Question: I have this Flex 4.5 (Burrito) Mobile project:

It consists of 2 files - the TextXML.mxml:
'''
<?xml version="1.0" encoding="utf-8"?>
<s:MobileApplication
xmlns:fx="http://ns.adobe.com/mxml/2009"
xmlns:s="library://ns.adobe.com/flex/spark"
xmlns:components="spark.components.*"
firstView="views.Home">
</s:MobileApplication>
'''
and the Home.mxml with 1 Button, 1 List and 1 HTTPService:
'''
<?xml version="1.0" encoding="utf-8"?>
<s:View
xmlns:fx="http://ns.adobe.com/mxml/2009"
xmlns:s="library://ns.adobe.com/flex/spark"
xmlns:components="spark.components.*"
title="Home">
<fx:Script>
<![CDATA[
import mx.collections.*;
import mx.events.*;
import mx.rpc.events.*;
import mx.utils.*;
import spark.events.*;
[Bindable]
public var myColl:XMLListCollection = new XMLListCollection();
public function srvResult(event:ResultEvent):void {
trace(ObjectUtil.toString(event.result));
myColl.source = event.result.pref.user.money;
myList.dataProvider = myColl;
}
public static function myLabelFunc(item:Object):String {
return item.yw;
}
public static function myMessageFunc(item:Object):String {
return item.max;
}
]]>
</fx:Script>
<fx:Declarations>
<s:HTTPService
id="httpSrv"
url="http://preferans.de/user-xml.php?id=OK123195454365"
resultFormat="e4x"
result="srvResult(event)"
fault="trace(event.fault.message)" />
</fx:Declarations>
<s:navigationContent>
<s:Button label="Load XML" click="httpSrv.send()"/>
</s:navigationContent>
<s:List id="myList"
top="0" bottom="0" left="0" right="0"
dataProvider="{myColl}">
<s:itemRenderer>
<fx:Component>
<s:MobileIconItemRenderer
labelFunction="Home.myLabelFunc"
messageFunction="Home.myMessageFunc" >
</s:MobileIconItemRenderer>
</fx:Component>
</s:itemRenderer>
</s:List>
</s:View>
'''
When I run my app in the debugger (so that I can see the trace output in the console) and click the "Load XML" button, then I see that XML data is loading ok from <URL>:
'''
<pref>
<user id="OK123195454365" first_name="Dmitry"
city="Moscow" money="8815" medals="1">
<money yw="2011-01" max="8815" user="8815"/>
<money yw="2010-52" max="6380" user="1545"/>
<money yw="2010-51" max="8797" user="2094"/>
<money yw="2010-50" max="8446" user="2080"/>
</user>
</pref>
'''
But the List unfortunately stays empty.
I have a feeling that a minor thing is missing here, maybe an event should be sent to the List? I've tried reassigning its dataProvider as you can see above, but it doesn't help me...
Thank you! Alex
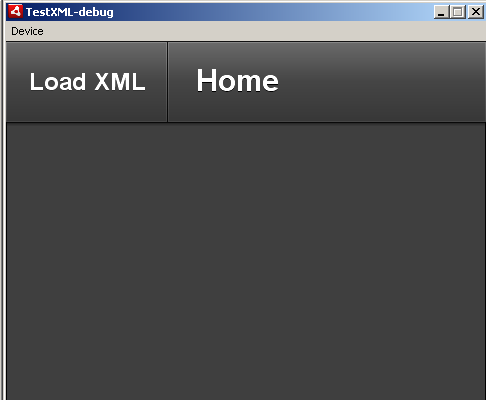
Answer: There are several issues in your code :
1. event.result is already pointing to the root node of the XML, so you don't need to call event.result.pref.
2. You should use the @ syntax to get XML attributes values.
3. You don't need to make your label functions static if you want to access them from an inline ItemRenderer. You should use the outerDocument property. The best practice is to create a new ItemRenderer mxml and communicate with its parent via events.
The following code should work :
'''
<?xml version="1.0" encoding="utf-8"?>
'''
'''
<fx:Script>
<![CDATA[
import mx.collections.*;
import mx.events.*;
import mx.rpc.events.*;
import mx.utils.*;
import spark.events.*;
[Bindable]
public var myColl:XMLListCollection = new XMLListCollection();
public function srvResult(event:ResultEvent):void {
var xml:XML = event.result as XML;
myColl = new XMLListCollection(new XMLList(xml.user.money));
}
public function myLabelFunc(item:Object):String {
return item.@yw;
}
public function myMessageFunc(item:Object):String {
return item.@max;
}
]]>
</fx:Script>
<fx:Declarations>
<s:HTTPService
id="httpSrv"
url="test.xml"
resultFormat="e4x"
result="srvResult(event)"
fault="trace(event.fault.message)" />
</fx:Declarations>
<s:navigationContent>
<s:Button label="Load XML" click="httpSrv.send()"/>
</s:navigationContent>
<s:List id="myList"
top="0" bottom="0" left="0" right="0"
dataProvider="{myColl}">
<s:itemRenderer>
<fx:Component>
<s:MobileIconItemRenderer
labelFunction="{outerDocument.myLabelFunc}"
messageFunction="{outerDocument.myMessageFunc}" >
</s:MobileIconItemRenderer>
</fx:Component>
</s:itemRenderer>
</s:List>
'''